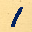
Label: 1